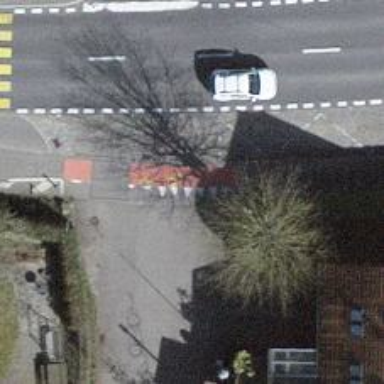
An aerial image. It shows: Road with "give way" sign.